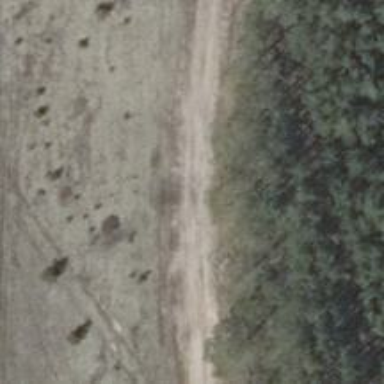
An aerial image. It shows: Sandy track road with grade 4 track type.